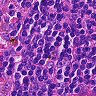
Metastatic tissue present: no